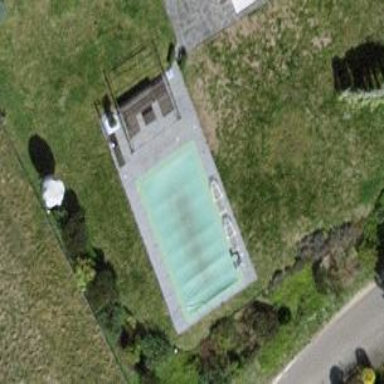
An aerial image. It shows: Outdoor swimming pool in leisure land.